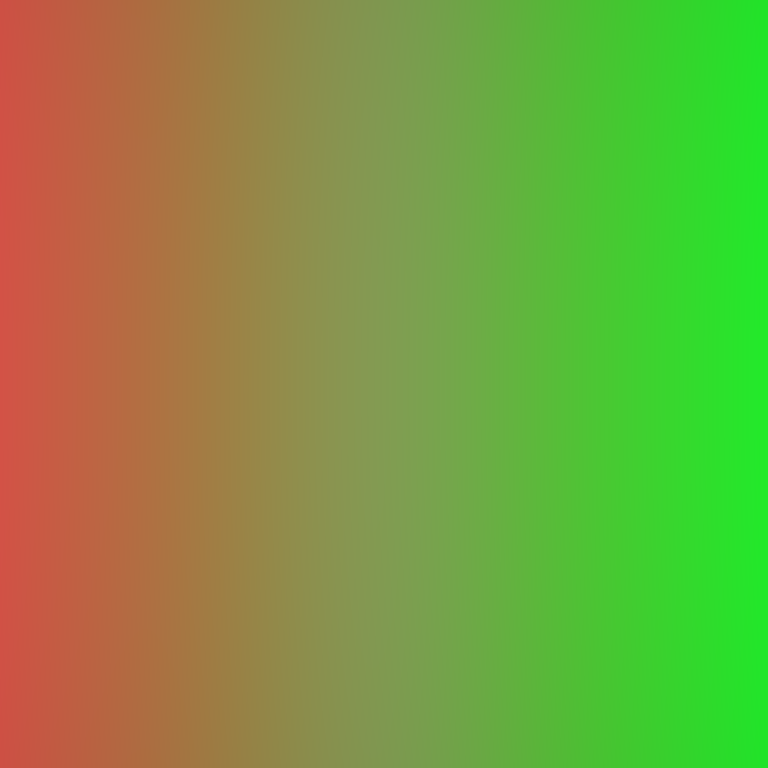
Abstract light effect, smooth gradient from red to green, calm atmosphere, soft blend, no room, no furniture, no objects.